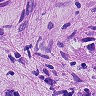
Metastatic tissue present: yes